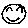
Label: smiley face